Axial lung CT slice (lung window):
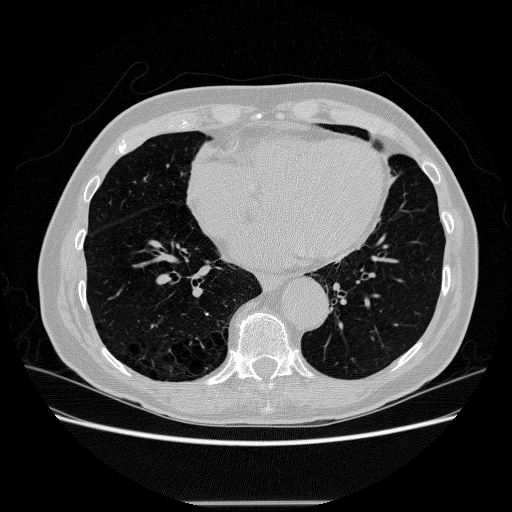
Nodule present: no